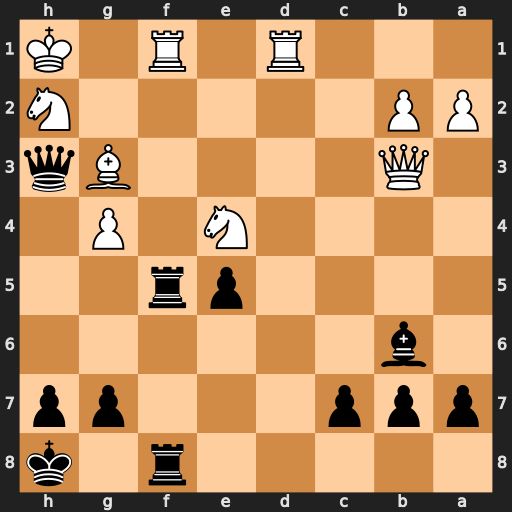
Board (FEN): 5r1k/ppp3pp/1b6/4pr2/4N1P1/1Q4Bq/PP5N/3R1R1K
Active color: b
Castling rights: -
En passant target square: -
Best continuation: Rxf1+ Rxf1 Rxf1#